The image is a 2-D grayscale rendering of a rotating-machine vibration signal (signal-to-image). What is the most likely rotor condition (normal, misalignment, unbalance, looseness)?
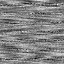
Answer: misalignment